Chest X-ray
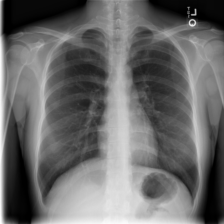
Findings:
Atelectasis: negative
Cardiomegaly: negative
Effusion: negative
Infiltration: negative
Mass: negative
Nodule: negative
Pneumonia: negative
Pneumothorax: negative
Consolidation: negative
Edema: negative
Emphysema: negative
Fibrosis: negative
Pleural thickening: negative
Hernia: negative